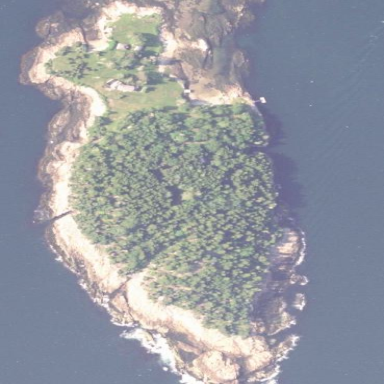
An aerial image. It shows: Islet along the natural coastline.